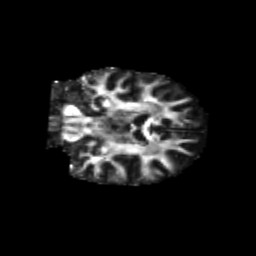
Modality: FA
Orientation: coronal
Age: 38
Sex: female
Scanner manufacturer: siemens
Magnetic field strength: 3 T
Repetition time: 1.8 s
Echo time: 0.07 s